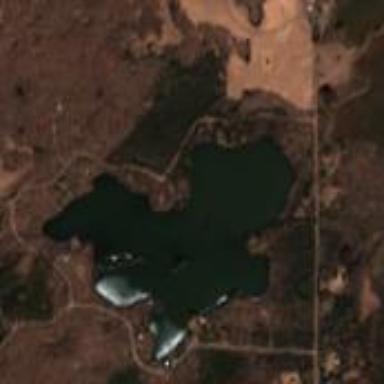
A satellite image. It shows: Lake with natural water.